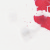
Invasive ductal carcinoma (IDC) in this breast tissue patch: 0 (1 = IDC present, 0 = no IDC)